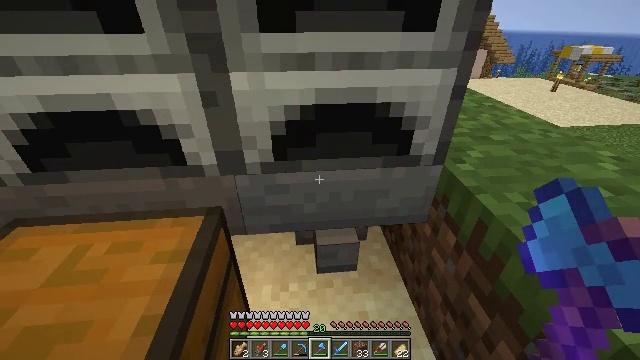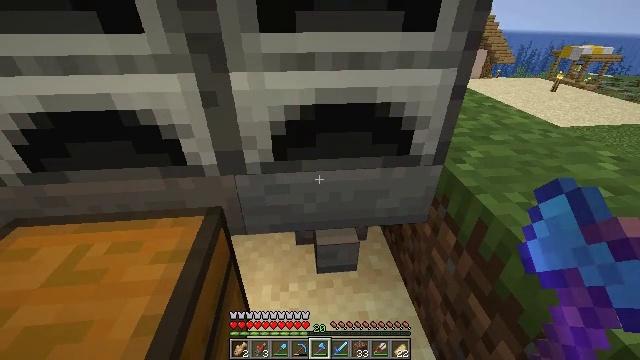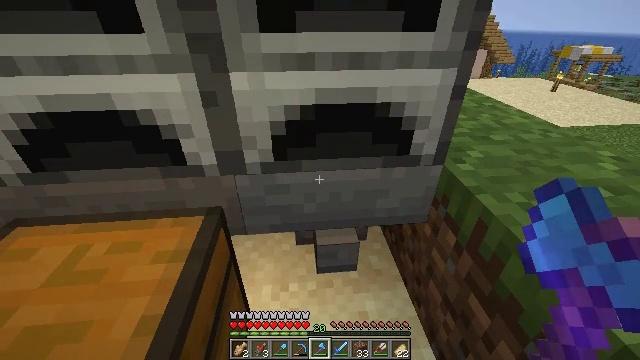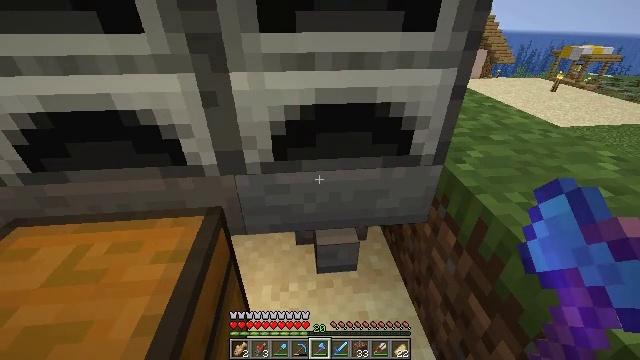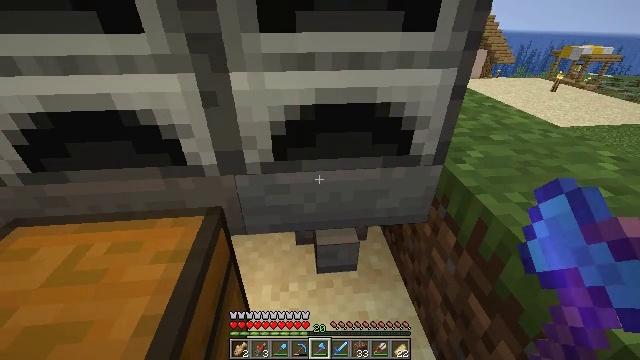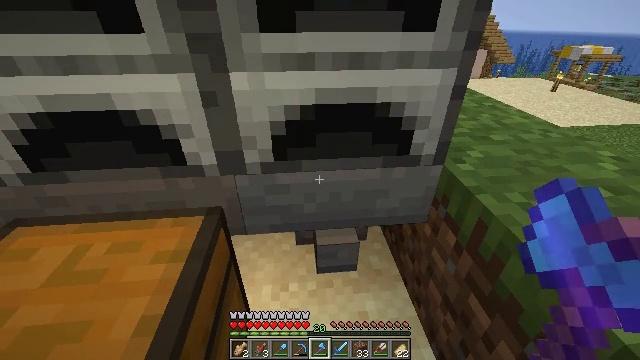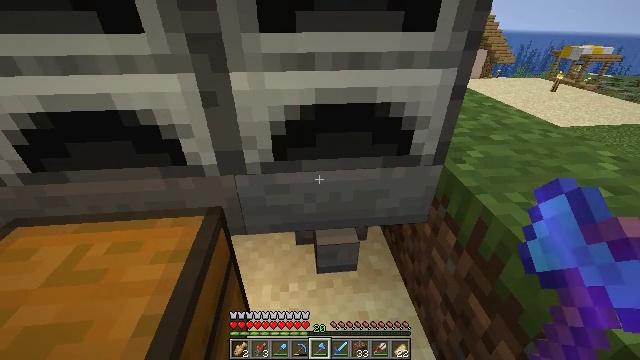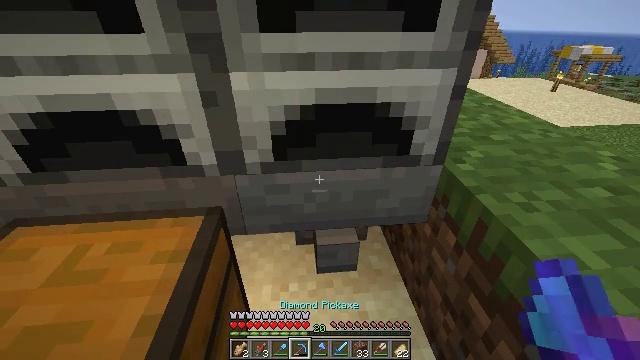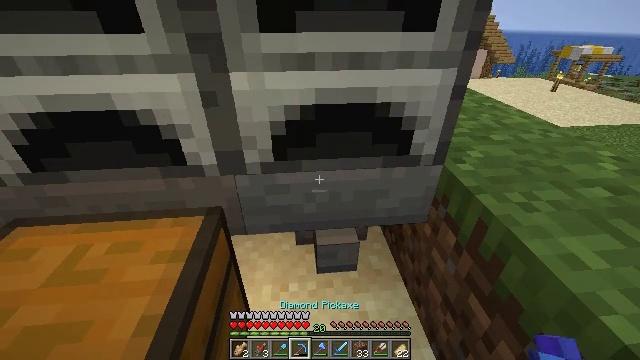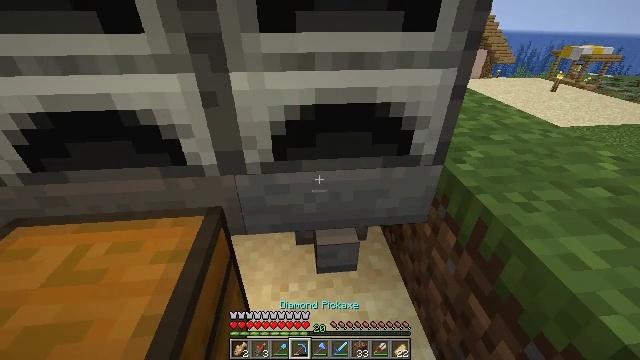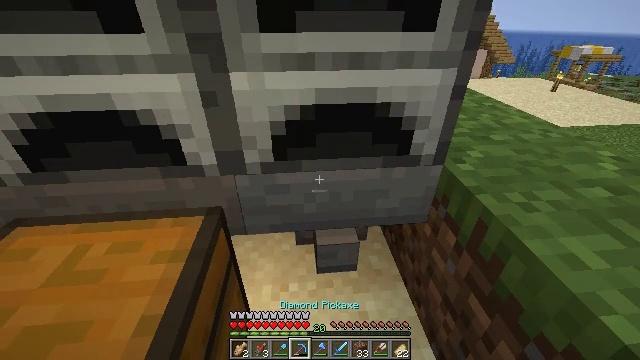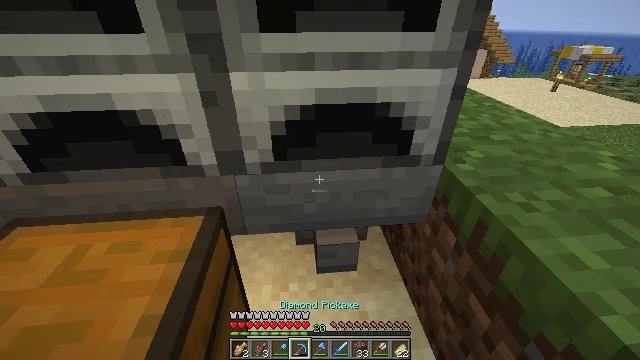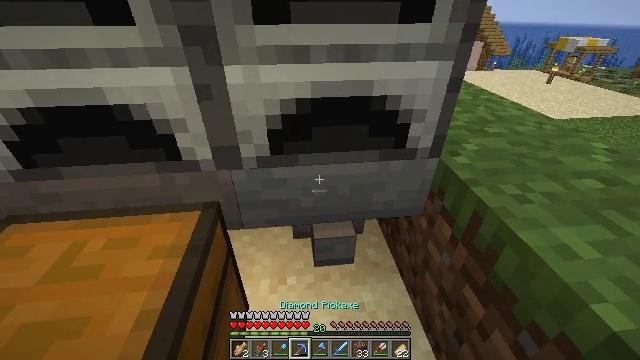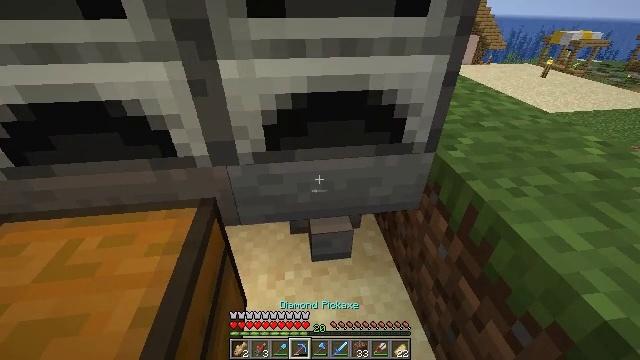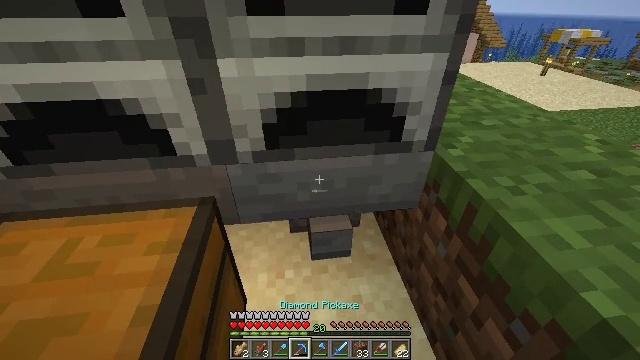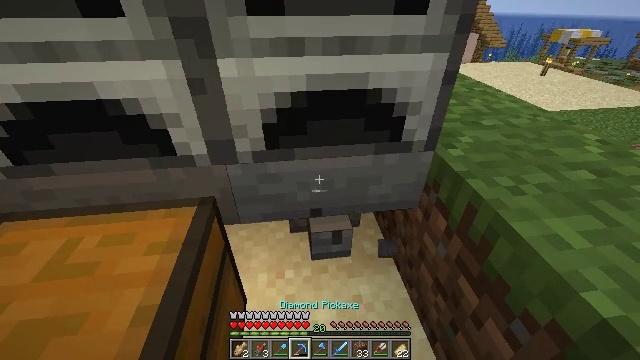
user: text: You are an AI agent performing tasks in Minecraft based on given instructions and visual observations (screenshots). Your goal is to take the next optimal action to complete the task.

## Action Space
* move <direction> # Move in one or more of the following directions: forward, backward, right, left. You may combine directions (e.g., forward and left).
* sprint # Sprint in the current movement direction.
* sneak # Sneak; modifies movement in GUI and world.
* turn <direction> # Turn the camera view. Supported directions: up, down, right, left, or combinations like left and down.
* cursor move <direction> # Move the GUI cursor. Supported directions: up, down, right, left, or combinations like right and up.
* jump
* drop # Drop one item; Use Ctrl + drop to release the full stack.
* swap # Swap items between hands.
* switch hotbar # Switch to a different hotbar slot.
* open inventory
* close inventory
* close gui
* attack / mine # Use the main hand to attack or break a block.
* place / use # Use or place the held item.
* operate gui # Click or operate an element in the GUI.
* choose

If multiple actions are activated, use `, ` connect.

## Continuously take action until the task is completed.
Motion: motion action
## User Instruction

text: Get the hopper into inventory.
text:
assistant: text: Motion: no_op
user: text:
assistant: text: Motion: no_op
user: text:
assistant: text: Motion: no_op
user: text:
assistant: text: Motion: no_op
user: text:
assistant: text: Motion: no_op
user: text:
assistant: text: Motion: no_op
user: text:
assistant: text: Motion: no_op
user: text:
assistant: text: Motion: no_op
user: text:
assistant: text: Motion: no_op
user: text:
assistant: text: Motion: no_op
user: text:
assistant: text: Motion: no_op
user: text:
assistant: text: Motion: turn down
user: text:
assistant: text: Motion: turn down
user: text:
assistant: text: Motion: no_op
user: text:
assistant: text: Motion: attack / mine
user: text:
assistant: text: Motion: attack / mine
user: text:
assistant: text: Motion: attack / mine
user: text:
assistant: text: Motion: attack / mine
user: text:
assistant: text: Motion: attack / mine
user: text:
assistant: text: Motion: attack / mine
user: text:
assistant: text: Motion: attack / mine
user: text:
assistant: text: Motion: attack / mine
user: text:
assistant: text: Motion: attack / mine
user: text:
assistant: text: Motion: attack / mine